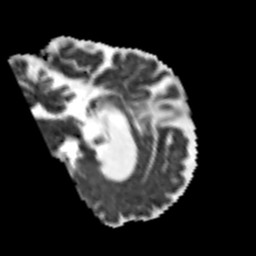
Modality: MD
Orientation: sagittal
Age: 68
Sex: male
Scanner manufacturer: siemens
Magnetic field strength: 3 T
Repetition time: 7.3 s
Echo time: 0.087 s